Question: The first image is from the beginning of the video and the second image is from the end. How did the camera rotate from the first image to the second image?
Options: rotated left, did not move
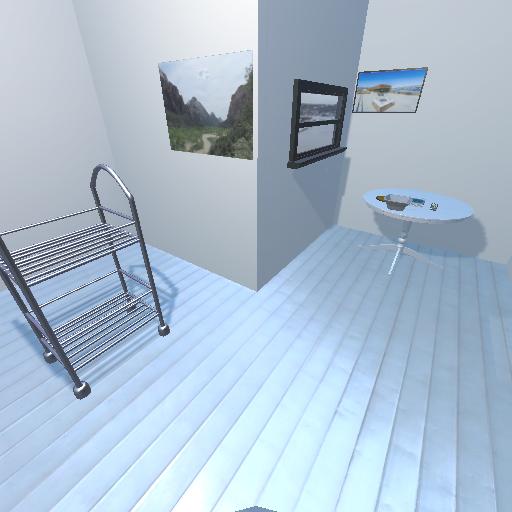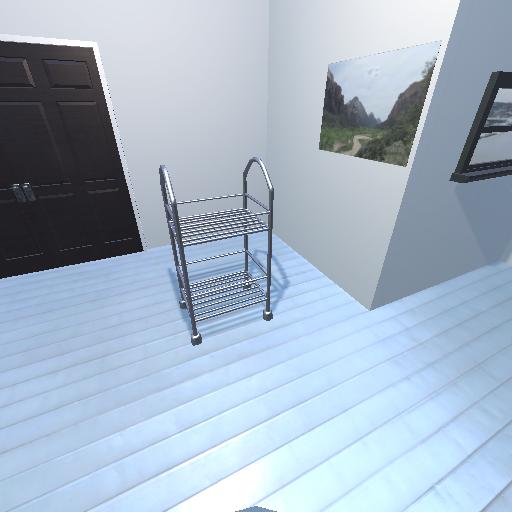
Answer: rotated left